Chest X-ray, AP view. Patient: 40 years old, sex F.
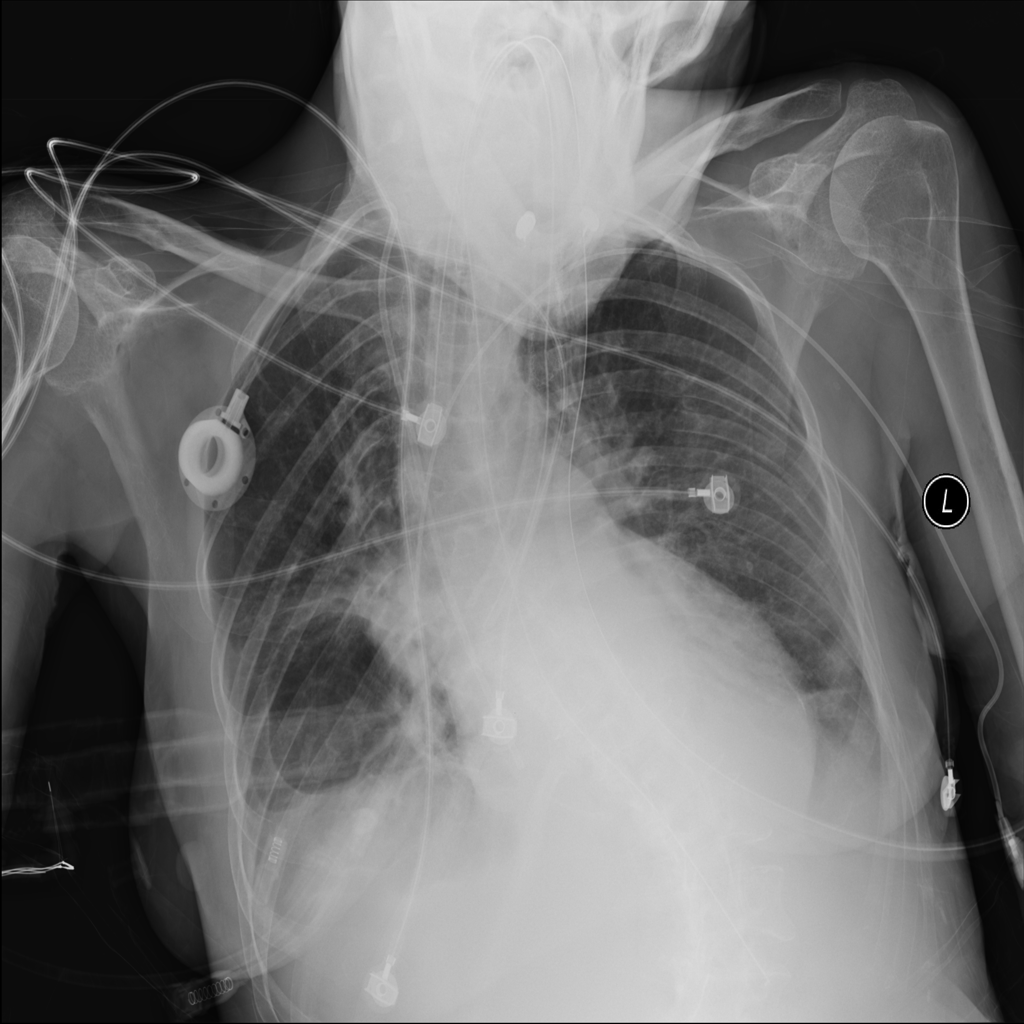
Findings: Atelectasis, Infiltration